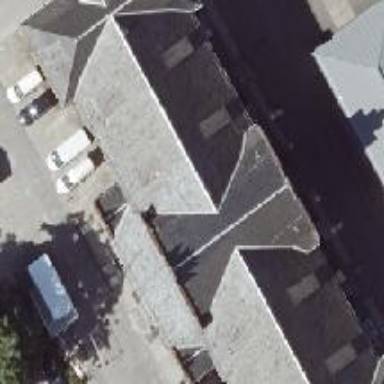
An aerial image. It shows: View of roof with edges.